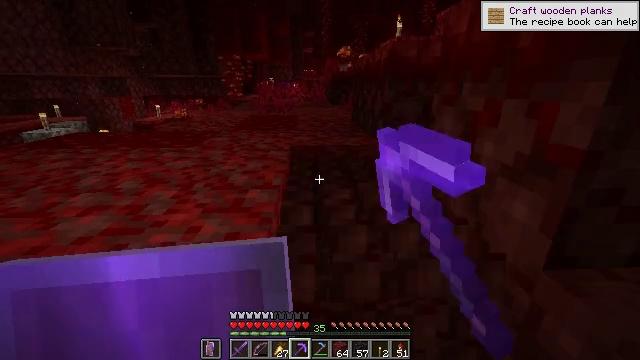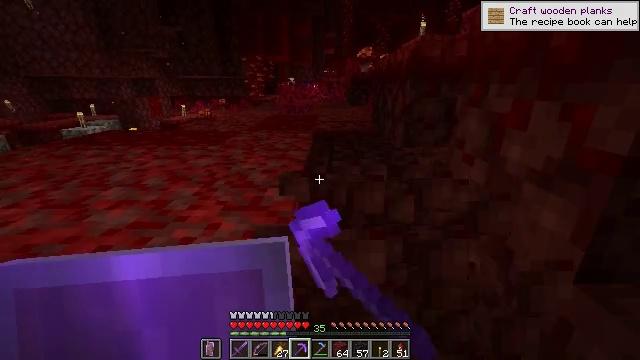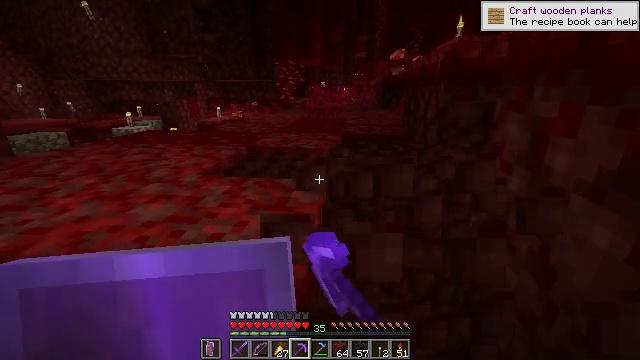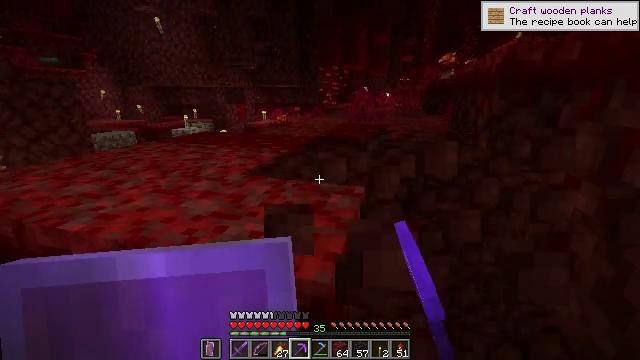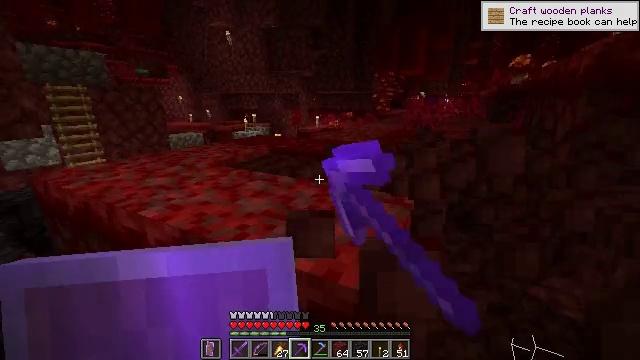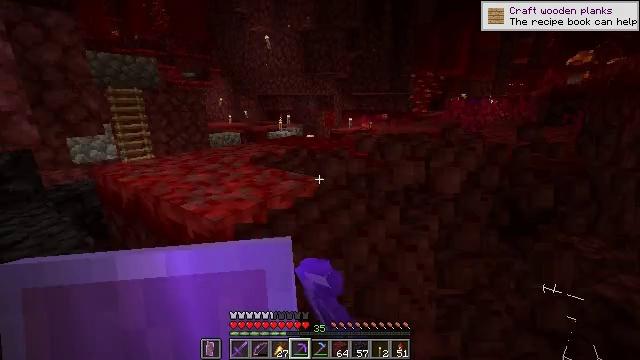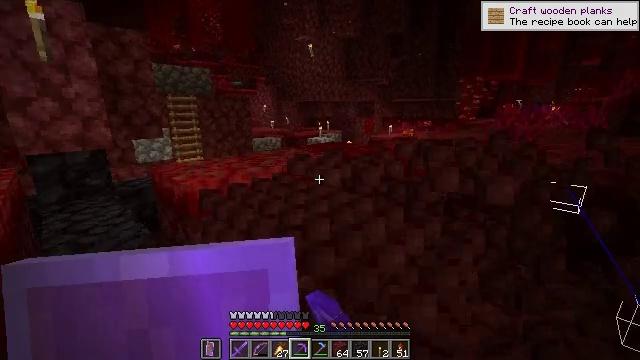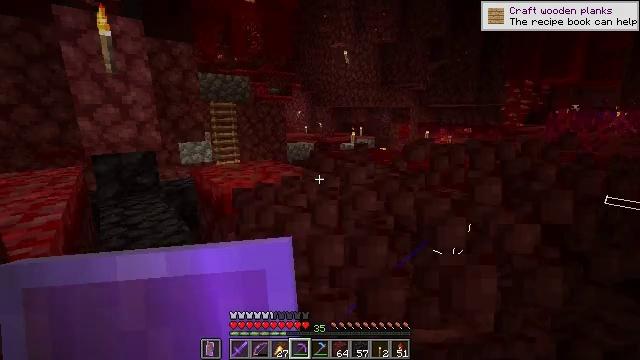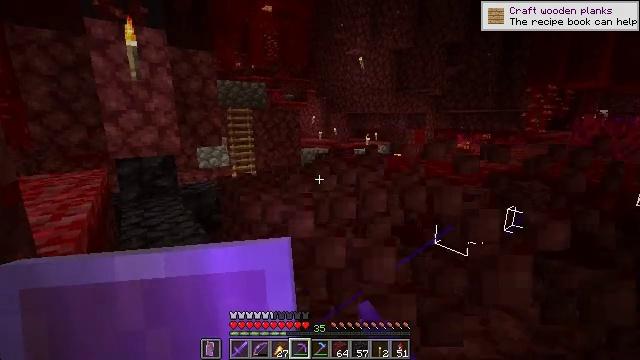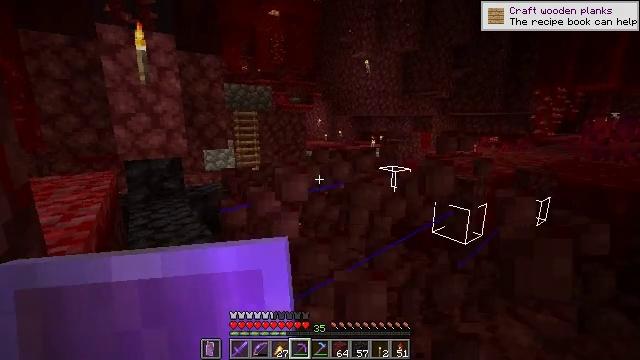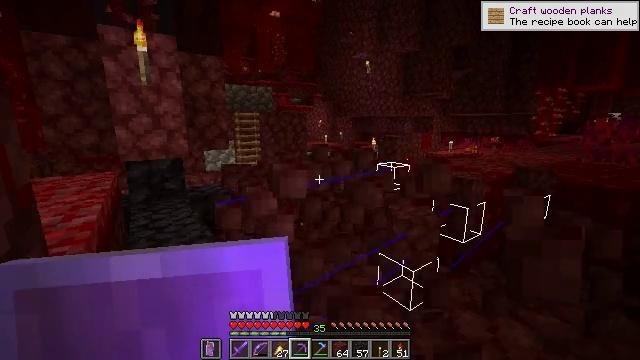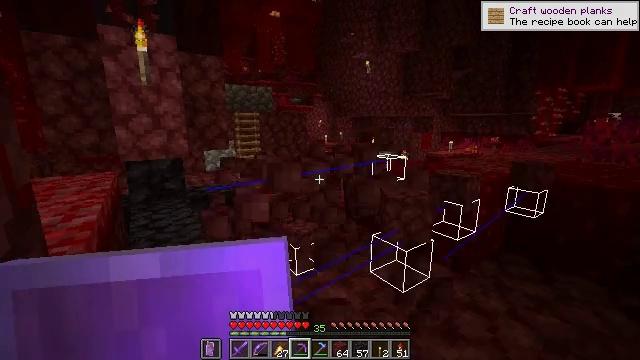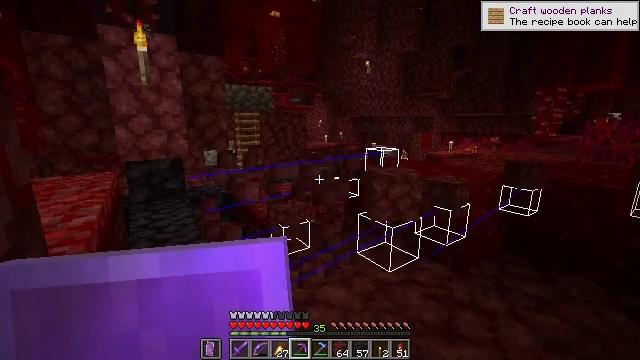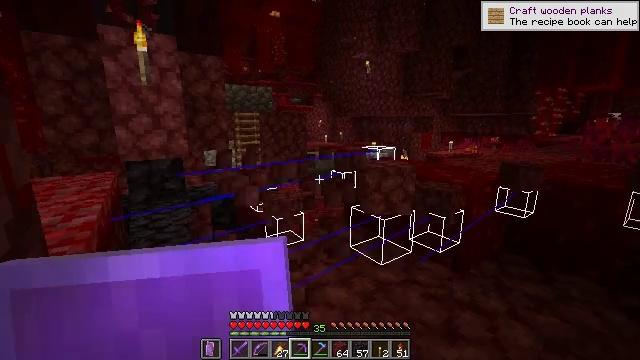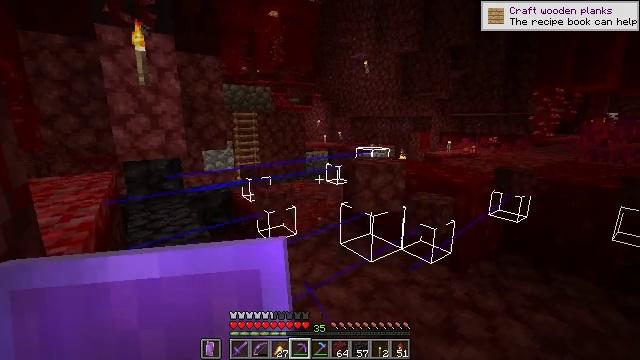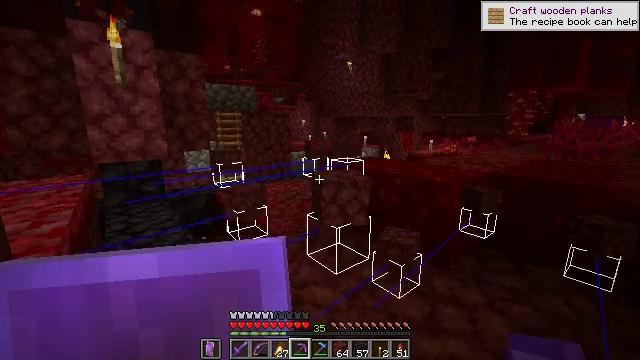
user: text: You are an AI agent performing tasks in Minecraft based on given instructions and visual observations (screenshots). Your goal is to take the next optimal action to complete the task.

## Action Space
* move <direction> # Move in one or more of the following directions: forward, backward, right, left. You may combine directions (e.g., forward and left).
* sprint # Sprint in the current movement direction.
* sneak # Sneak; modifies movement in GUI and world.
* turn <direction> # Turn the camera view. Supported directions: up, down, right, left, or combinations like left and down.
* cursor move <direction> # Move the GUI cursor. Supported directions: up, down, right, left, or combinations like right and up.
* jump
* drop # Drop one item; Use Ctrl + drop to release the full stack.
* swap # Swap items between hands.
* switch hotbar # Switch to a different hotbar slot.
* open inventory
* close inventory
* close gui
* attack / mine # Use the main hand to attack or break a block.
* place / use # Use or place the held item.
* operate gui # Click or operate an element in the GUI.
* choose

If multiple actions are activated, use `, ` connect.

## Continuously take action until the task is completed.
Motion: motion action
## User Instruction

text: Collect crimson nylium to use for building.
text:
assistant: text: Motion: turn left, attack / mine
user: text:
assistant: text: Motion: turn left, attack / mine
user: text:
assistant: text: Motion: turn left and up, attack / mine
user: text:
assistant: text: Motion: turn left and up, attack / mine
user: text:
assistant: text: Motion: turn left, attack / mine
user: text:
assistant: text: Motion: turn left and up, attack / mine
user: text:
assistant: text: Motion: turn left and up, attack / mine
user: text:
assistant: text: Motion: turn left and up, attack / mine
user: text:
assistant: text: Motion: turn left, attack / mine
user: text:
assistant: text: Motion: attack / mine
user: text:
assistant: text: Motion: attack / mine
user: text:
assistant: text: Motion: attack / mine
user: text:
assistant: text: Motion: attack / mine
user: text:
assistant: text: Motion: attack / mine
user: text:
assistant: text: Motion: turn right, attack / mine
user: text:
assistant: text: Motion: turn right, attack / mine
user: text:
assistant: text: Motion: turn right, attack / mine
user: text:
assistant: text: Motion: turn right, attack / mine
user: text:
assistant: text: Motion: turn right, attack / mine
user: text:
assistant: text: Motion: turn right, attack / mine
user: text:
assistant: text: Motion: turn right, attack / mine
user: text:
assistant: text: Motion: turn right, attack / mine
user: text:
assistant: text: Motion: turn right, attack / mine
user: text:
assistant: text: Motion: turn right, attack / mine
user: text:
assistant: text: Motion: turn right, attack / mine
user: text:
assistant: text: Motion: turn right, attack / mine
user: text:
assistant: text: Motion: turn right, attack / mine
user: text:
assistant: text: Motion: turn right, attack / mine
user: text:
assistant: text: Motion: turn right, attack / mine
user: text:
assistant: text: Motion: attack / mine